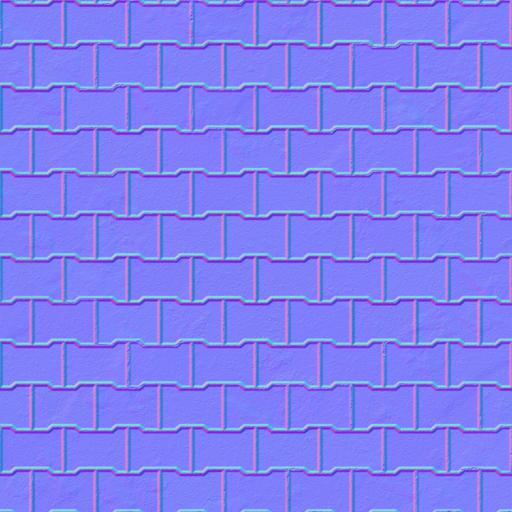
interlocking paved pavement paving stones